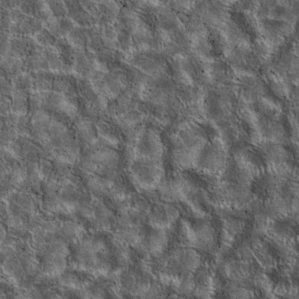
Label: non_frost